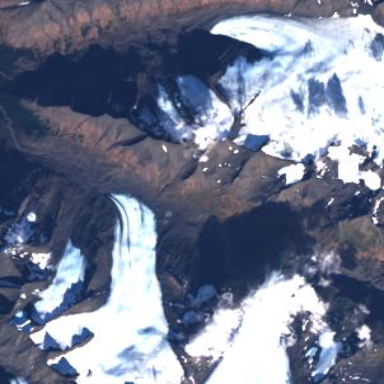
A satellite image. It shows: Majestic glacier in the distance.